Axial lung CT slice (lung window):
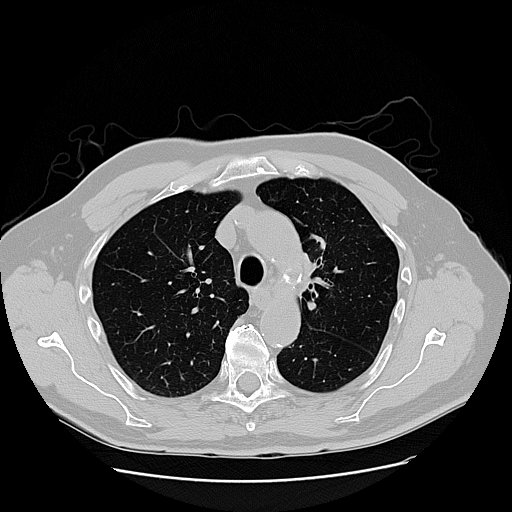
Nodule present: no